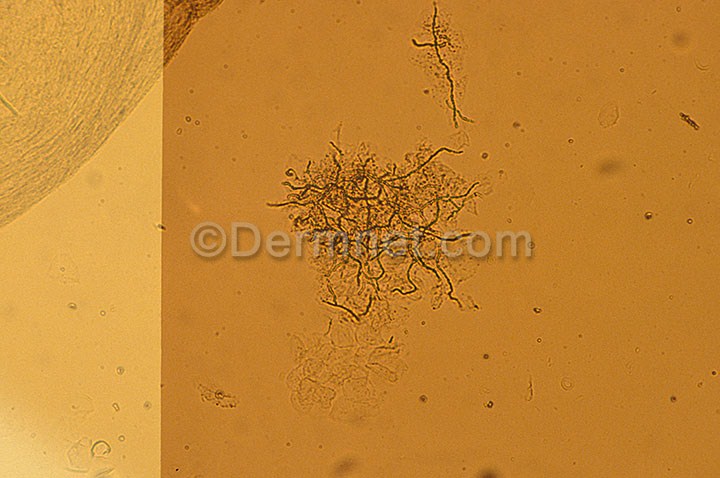
Disease: Tinea Ringworm Candidiasis and other Fungal Infections